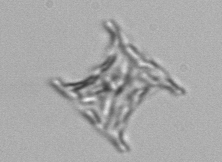
Label: Eucampia